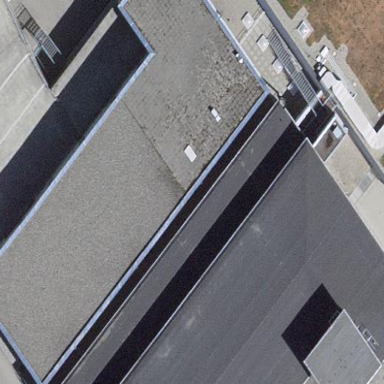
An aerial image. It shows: Industrial building.